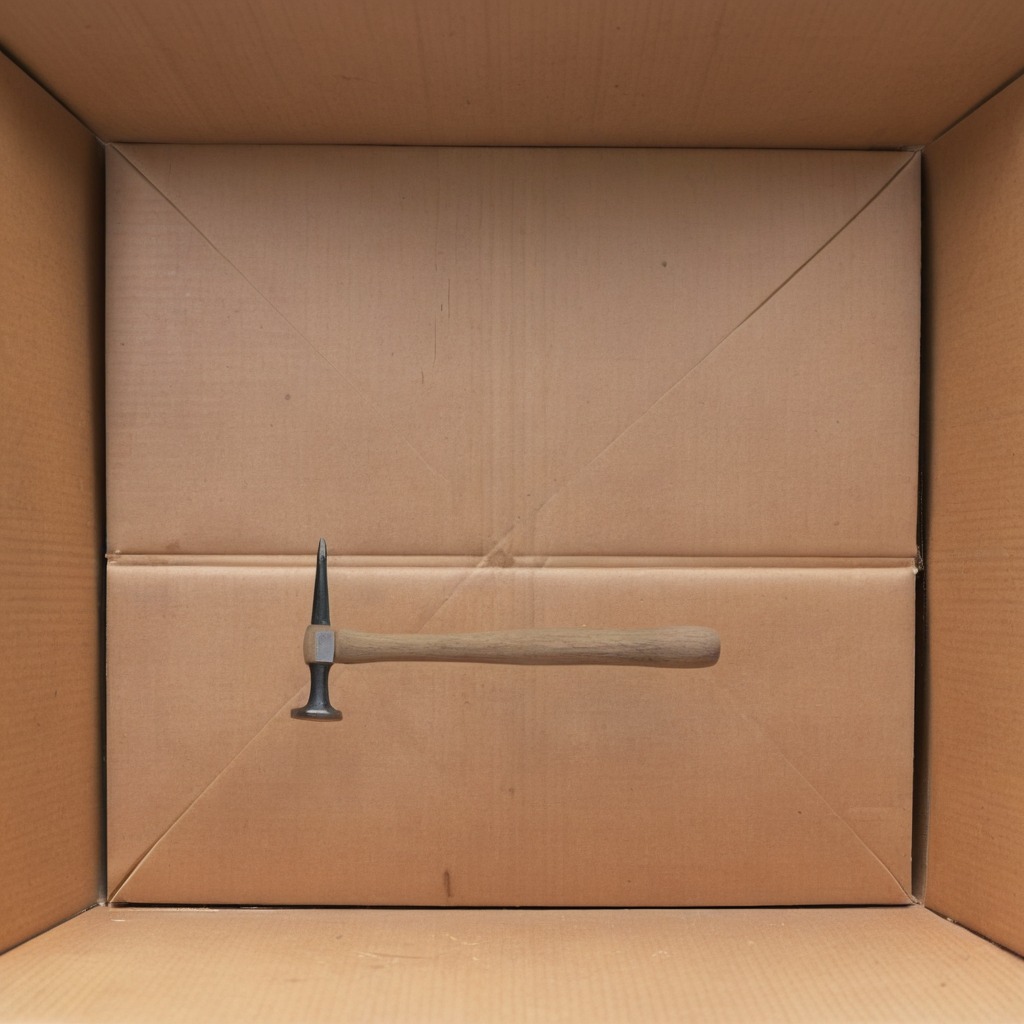
A hammer lying on a clean dry cardboard box surface in an outdoor workshop during daytime bright natural light soft shadows slightly creased but